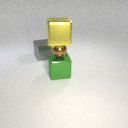
large yellow metal cube above small brown metal sphere